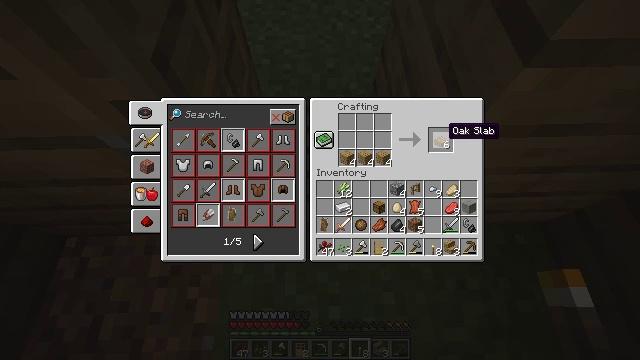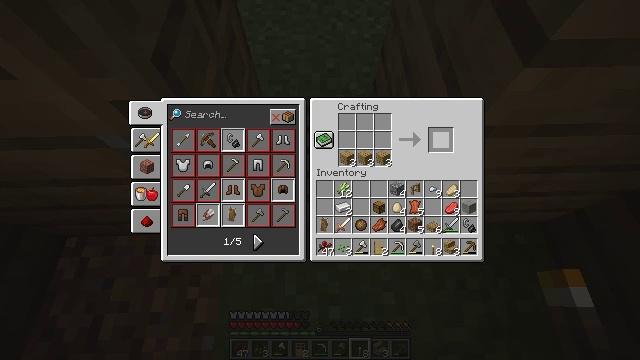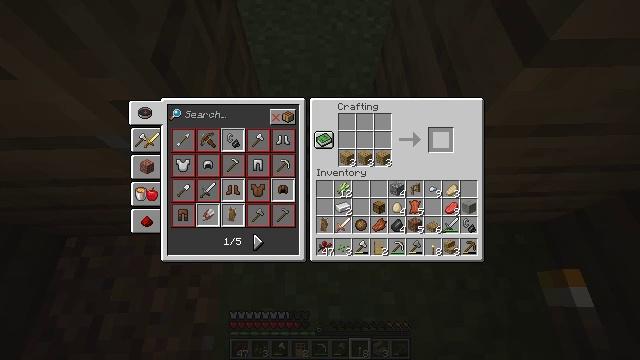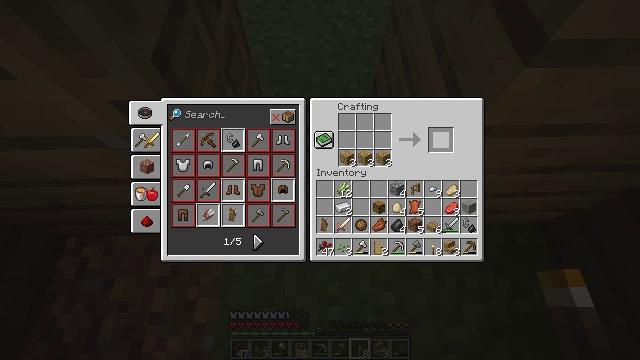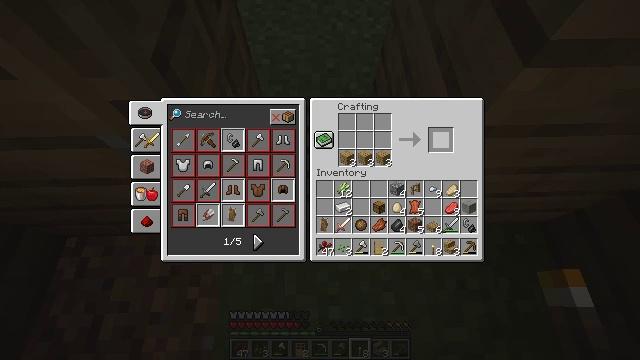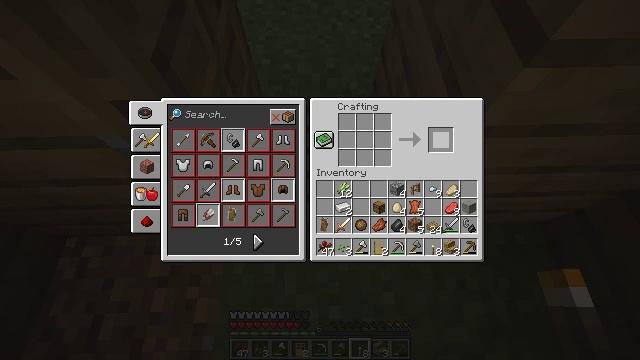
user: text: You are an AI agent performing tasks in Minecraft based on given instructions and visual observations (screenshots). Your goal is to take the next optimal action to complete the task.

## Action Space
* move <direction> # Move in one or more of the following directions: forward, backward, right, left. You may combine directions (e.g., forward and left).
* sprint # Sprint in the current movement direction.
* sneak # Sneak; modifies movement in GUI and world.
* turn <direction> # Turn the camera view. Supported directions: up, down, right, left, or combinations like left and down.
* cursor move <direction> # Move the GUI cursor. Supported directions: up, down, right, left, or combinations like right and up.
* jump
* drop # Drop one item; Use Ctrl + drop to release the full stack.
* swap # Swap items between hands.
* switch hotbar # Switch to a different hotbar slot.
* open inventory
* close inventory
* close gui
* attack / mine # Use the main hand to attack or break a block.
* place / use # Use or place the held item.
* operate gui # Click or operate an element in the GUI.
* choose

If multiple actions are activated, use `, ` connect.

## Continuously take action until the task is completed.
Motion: motion action
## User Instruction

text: Open the crafting table to make an oak slab.
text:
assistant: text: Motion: sneak, operate gui
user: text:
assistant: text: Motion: sneak, operate gui
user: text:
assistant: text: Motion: sneak, operate gui
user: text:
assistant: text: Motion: sneak
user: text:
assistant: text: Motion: sneak
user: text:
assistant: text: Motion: sneak